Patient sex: M
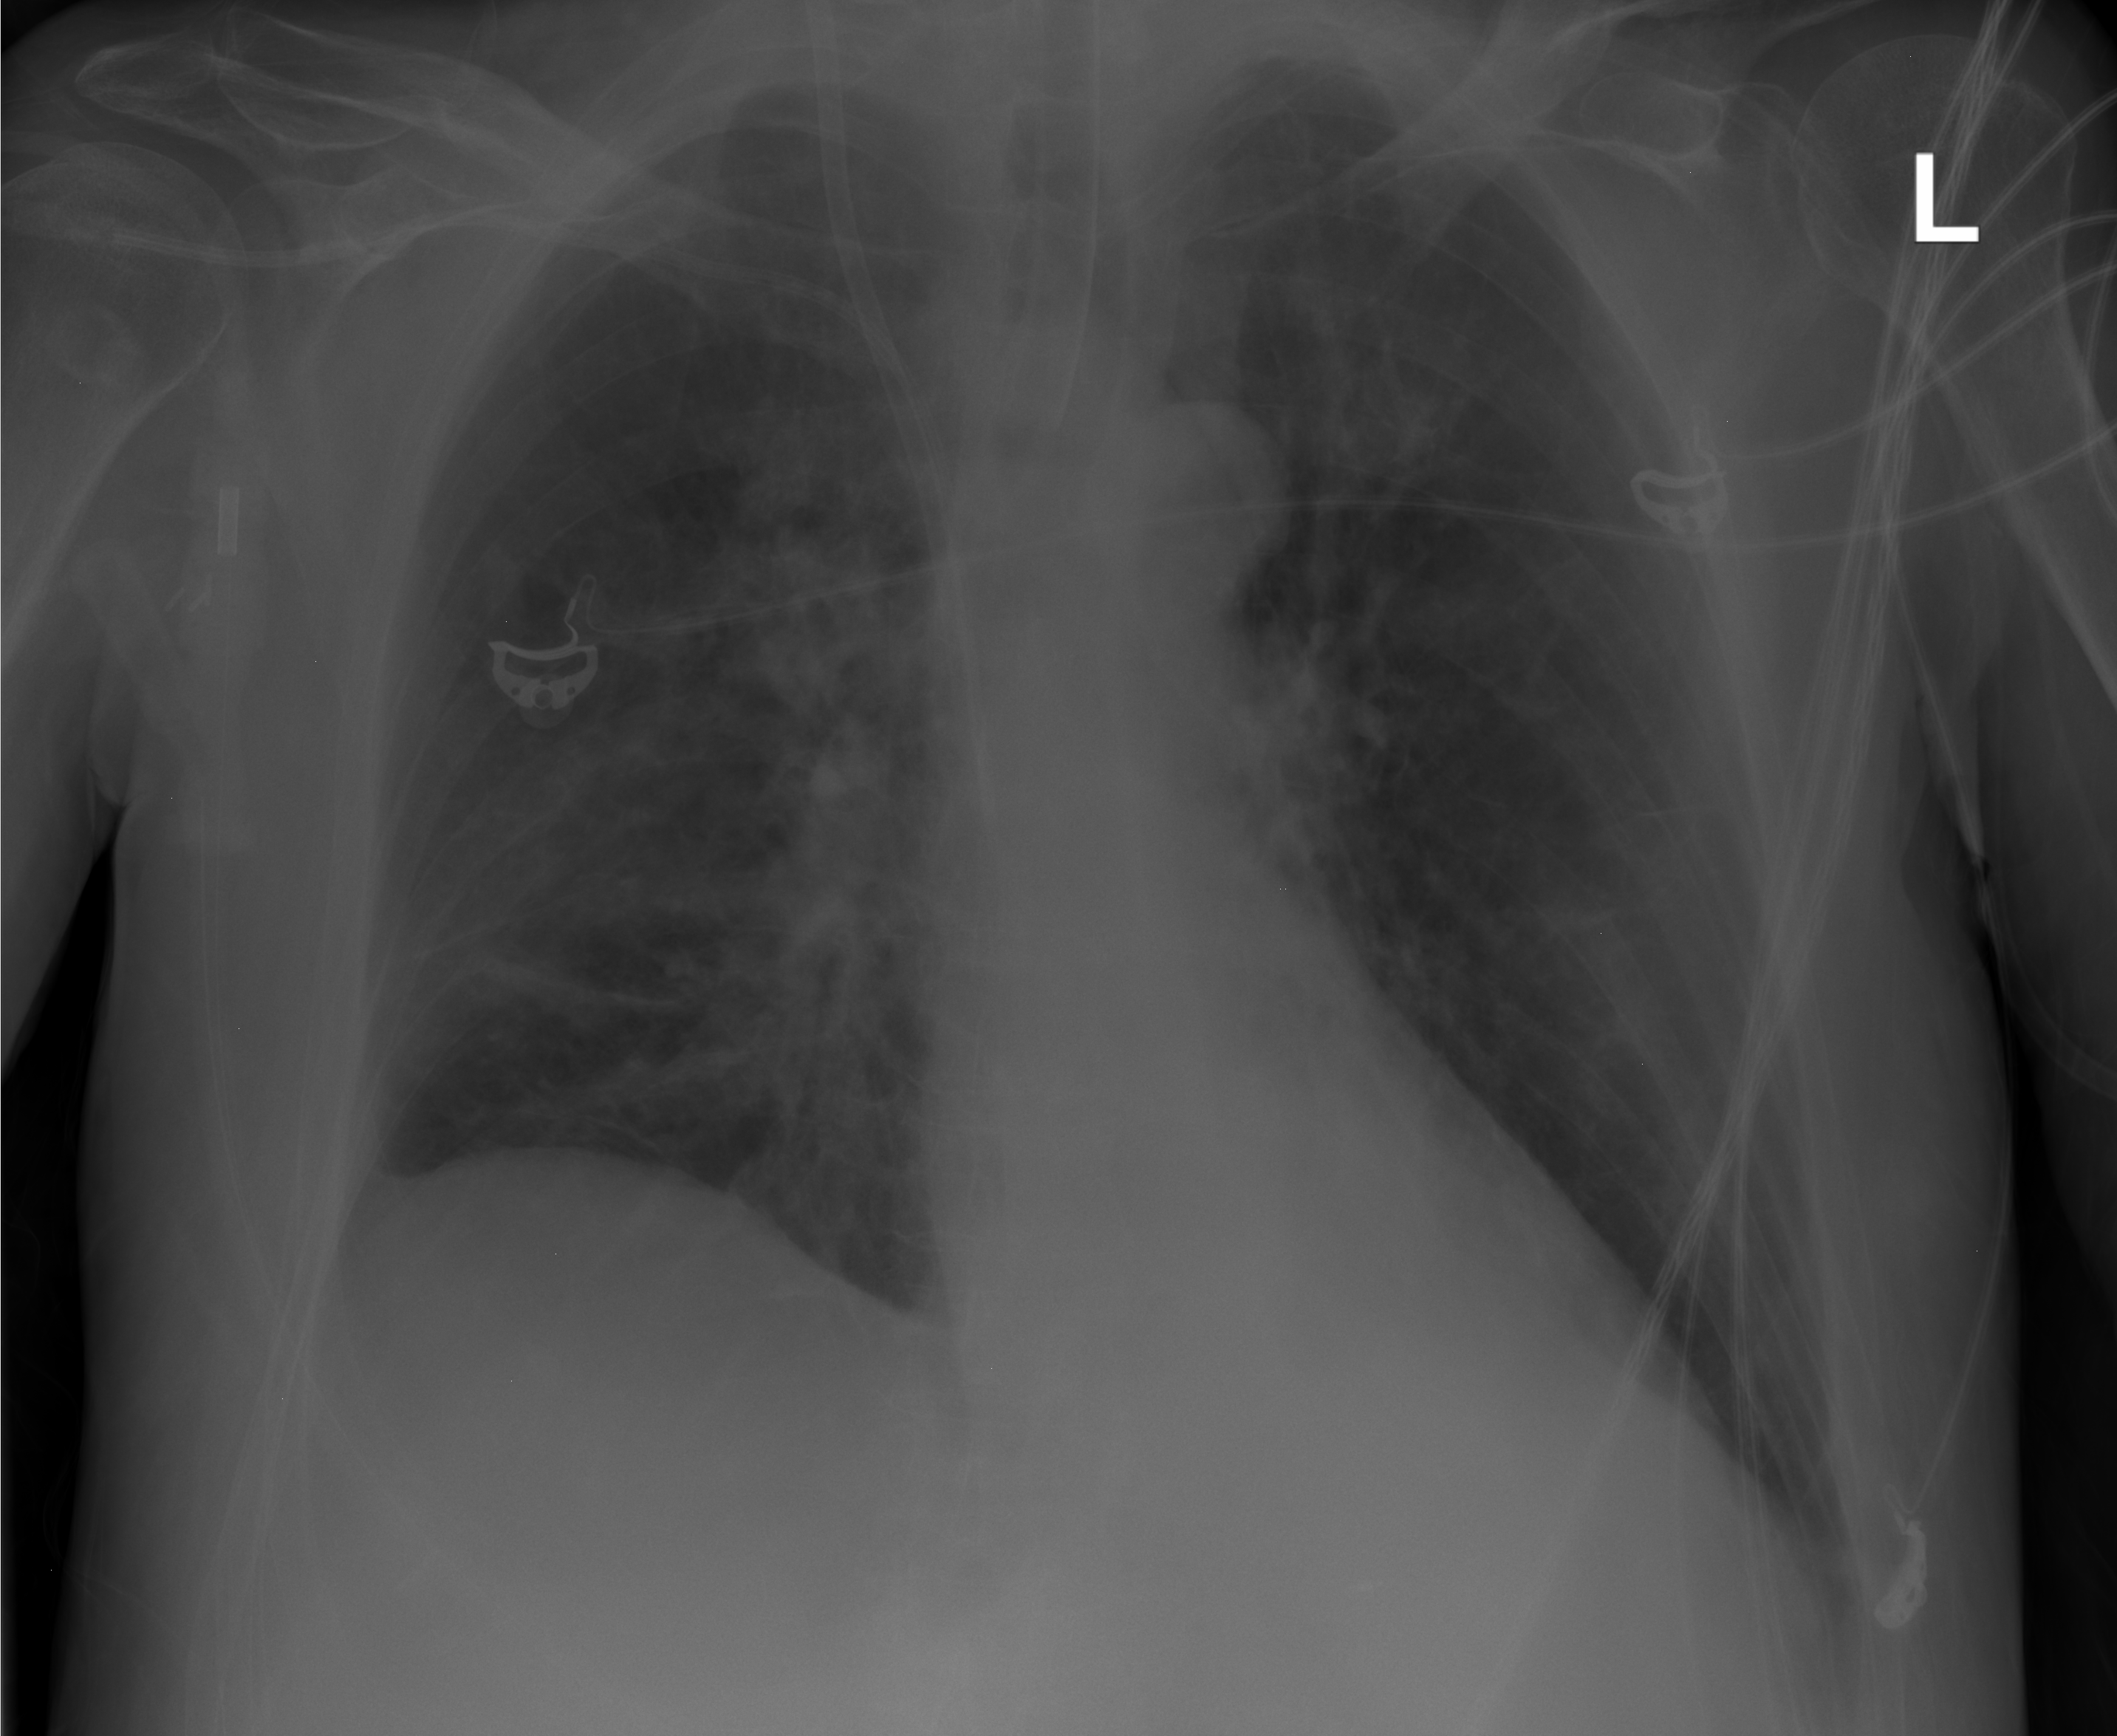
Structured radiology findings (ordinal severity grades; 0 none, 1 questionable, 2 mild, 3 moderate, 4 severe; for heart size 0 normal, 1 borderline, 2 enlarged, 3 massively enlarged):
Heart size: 0
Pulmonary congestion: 0
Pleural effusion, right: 1
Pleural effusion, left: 0
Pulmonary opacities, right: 3
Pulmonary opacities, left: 0
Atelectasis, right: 2
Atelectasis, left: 2